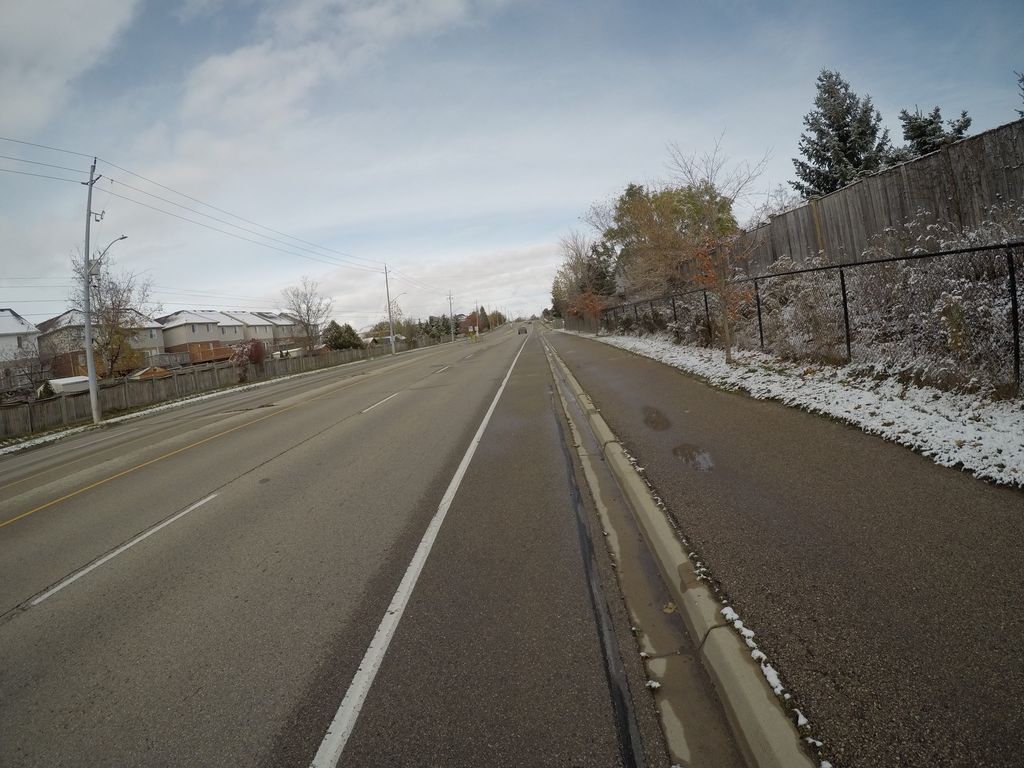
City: kitchener-waterloo